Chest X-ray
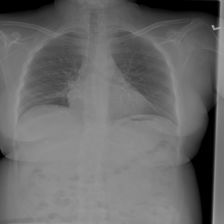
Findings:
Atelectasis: negative
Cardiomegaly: negative
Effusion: negative
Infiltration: negative
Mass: negative
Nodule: negative
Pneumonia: negative
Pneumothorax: negative
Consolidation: negative
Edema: negative
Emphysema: negative
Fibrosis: negative
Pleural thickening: negative
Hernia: negative